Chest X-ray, AP view. Patient: 18 years old, sex F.
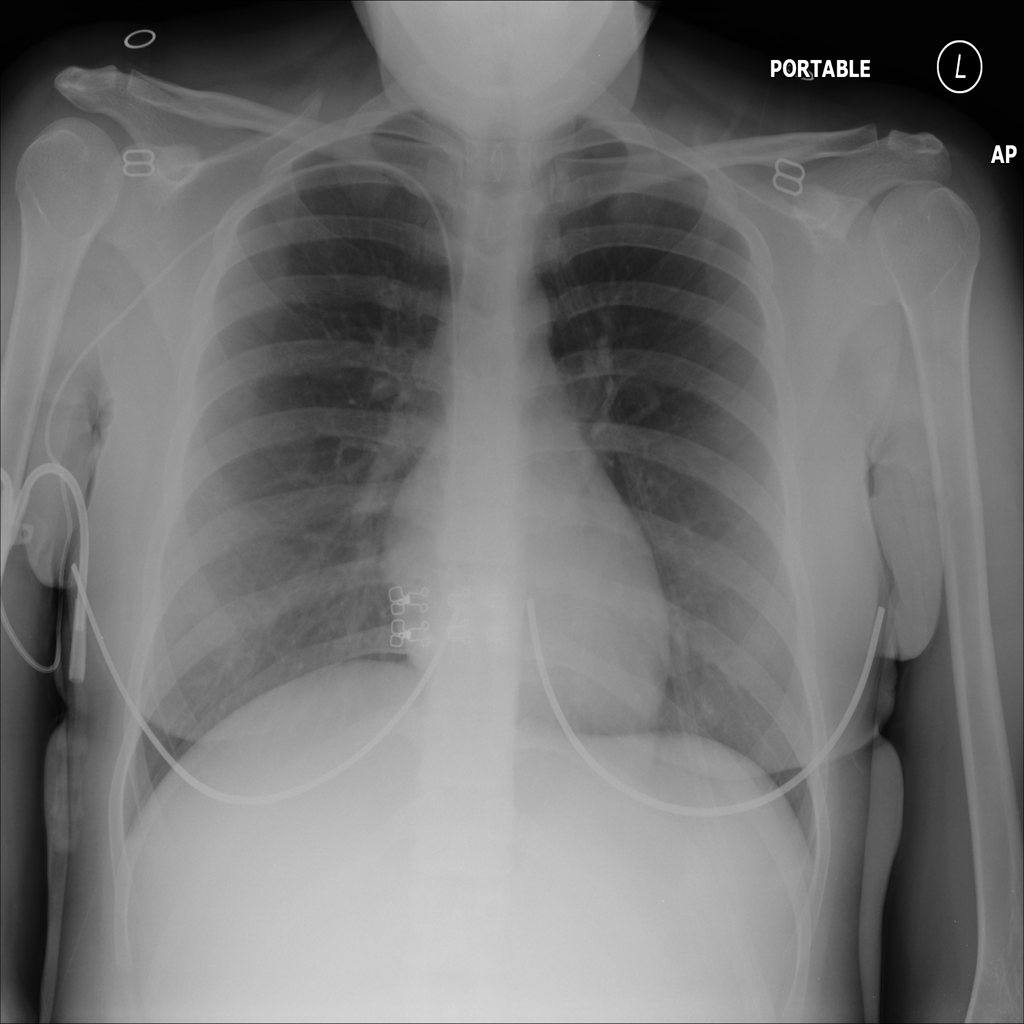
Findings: No Finding